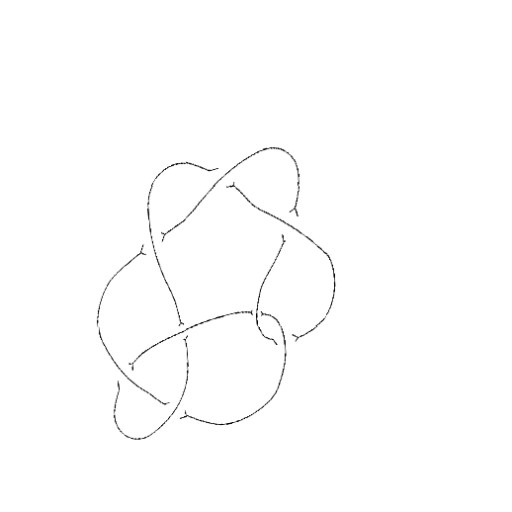
Crossing number: 8